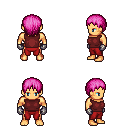
a pixel art fantasy rpg character, male body template, human, tanned skin, maroon sleeveless shirt, red pants, pink plain hairstyle, metal gloves, four views (front, back, left, right), 2x2 character sprite sheet, small pixel art, hard edges, no anti-aliasing